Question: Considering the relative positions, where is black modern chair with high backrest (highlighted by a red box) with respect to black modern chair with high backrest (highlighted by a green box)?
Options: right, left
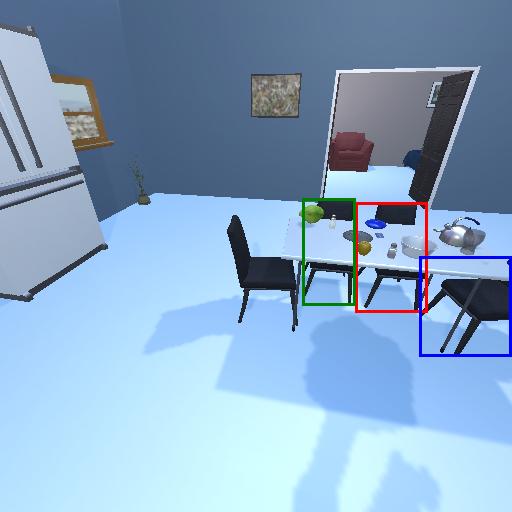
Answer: right